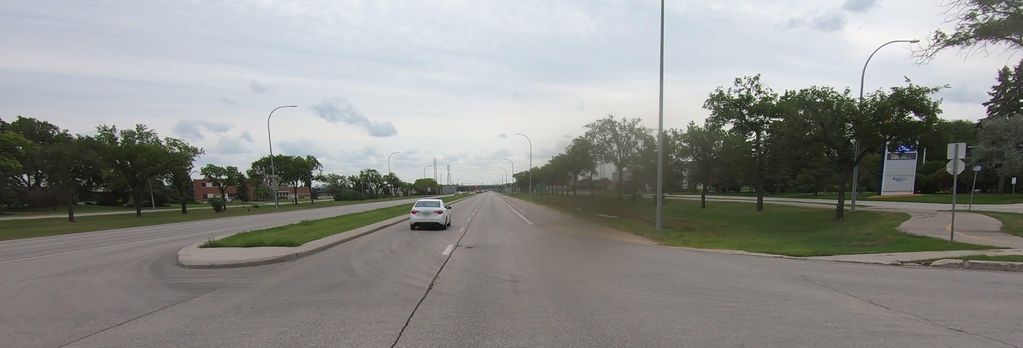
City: winnipeg